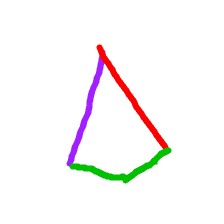
Shape: kite